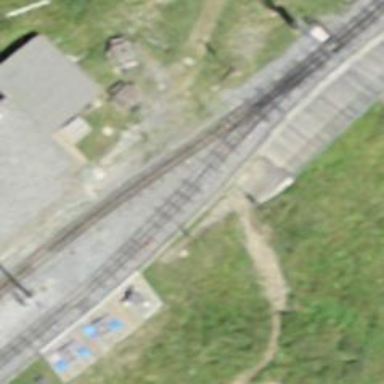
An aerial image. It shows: Railway crossing.